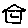
Label: house